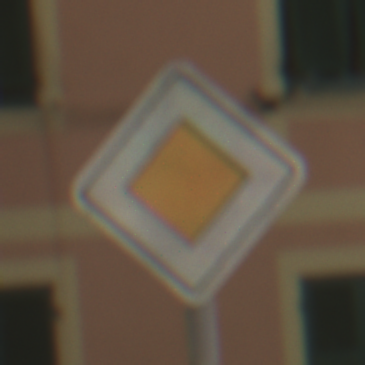
Verkehrszeichen: Vorfahrtsstrasse
Umgebung: Outdoor, Urban
Tageszeit: Night
Wetter: PartlyCloudy
Licht: Artificial
Jahreszeit: NotSpecified
Kontrast: HighContrast